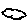
Label: cloud